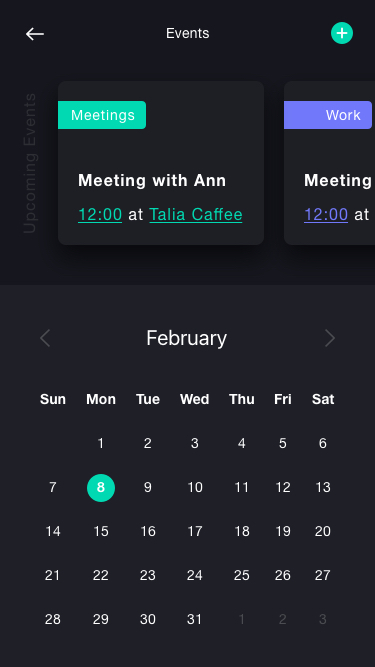
Text in this UI design:
Meeting with Ann
12:00 at Talia Caffee
Work
Meeting with Ann
12:00 at Talia Caffee
Meetings
February
Events
Mon
1
8
15
22
29
Tue
2
9
16
23
30
Wed
3
10
17
24
31
Thu
4
11
18
25
1
Fri
5
12
19
26
2
Sat
6
13
20
27
3
Sun
7
14
21
28